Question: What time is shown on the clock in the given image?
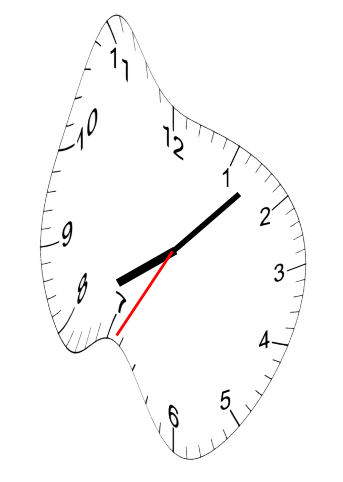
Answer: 08:07:35